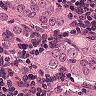
Metastatic tissue present: yes